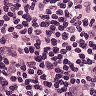
Metastatic tissue present: no